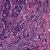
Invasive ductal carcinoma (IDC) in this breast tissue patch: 1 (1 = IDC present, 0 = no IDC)